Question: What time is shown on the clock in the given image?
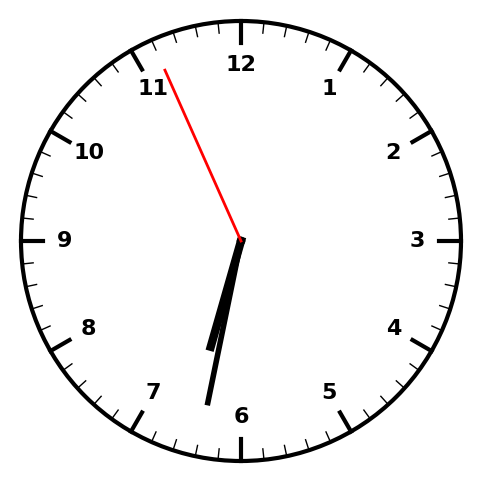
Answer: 06:31:56